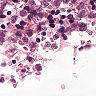
Metastatic tissue present: yes